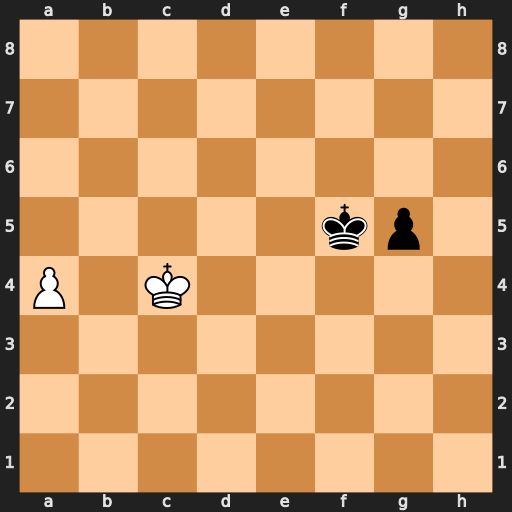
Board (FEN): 8/8/8/5kp1/P1K5/8/8/8
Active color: w
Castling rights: -
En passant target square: -
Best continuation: a5 g4 Kd3 g3 Ke2